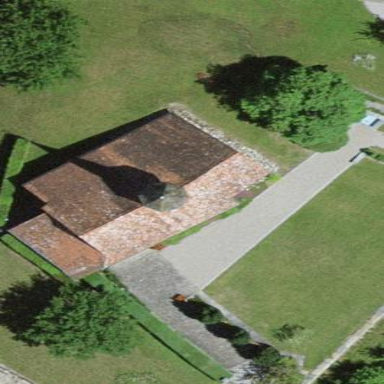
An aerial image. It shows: Church which is place of worship.